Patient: sex M, age 75
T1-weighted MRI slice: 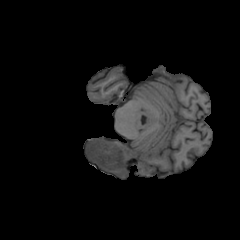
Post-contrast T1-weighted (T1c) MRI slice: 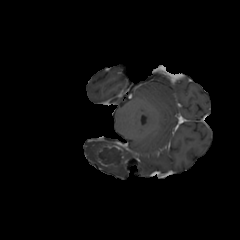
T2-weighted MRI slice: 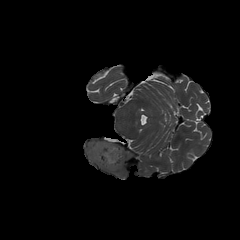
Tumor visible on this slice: yes
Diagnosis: Glioblastoma, IDH-wildtype
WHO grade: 4